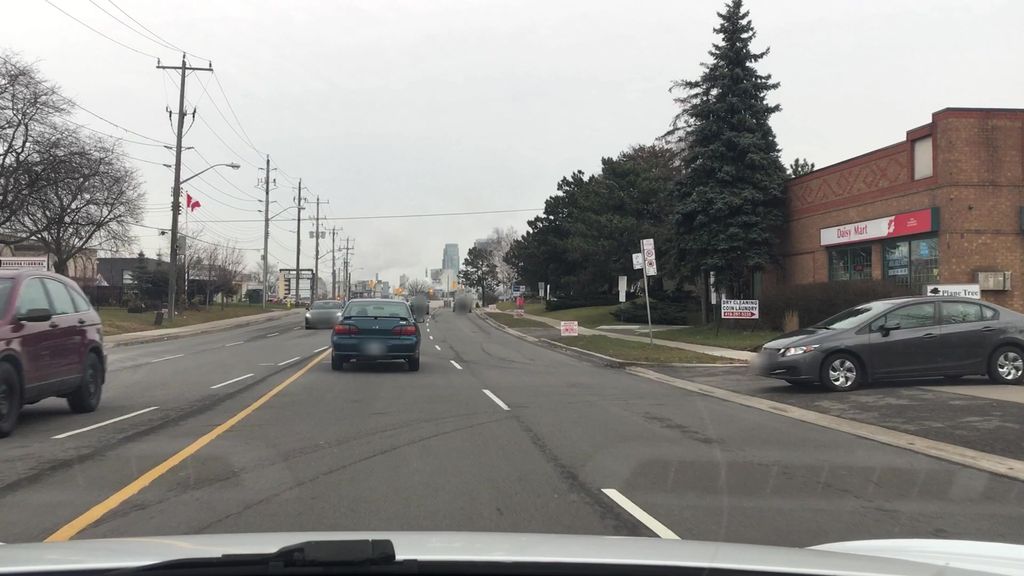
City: toronto